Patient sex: F
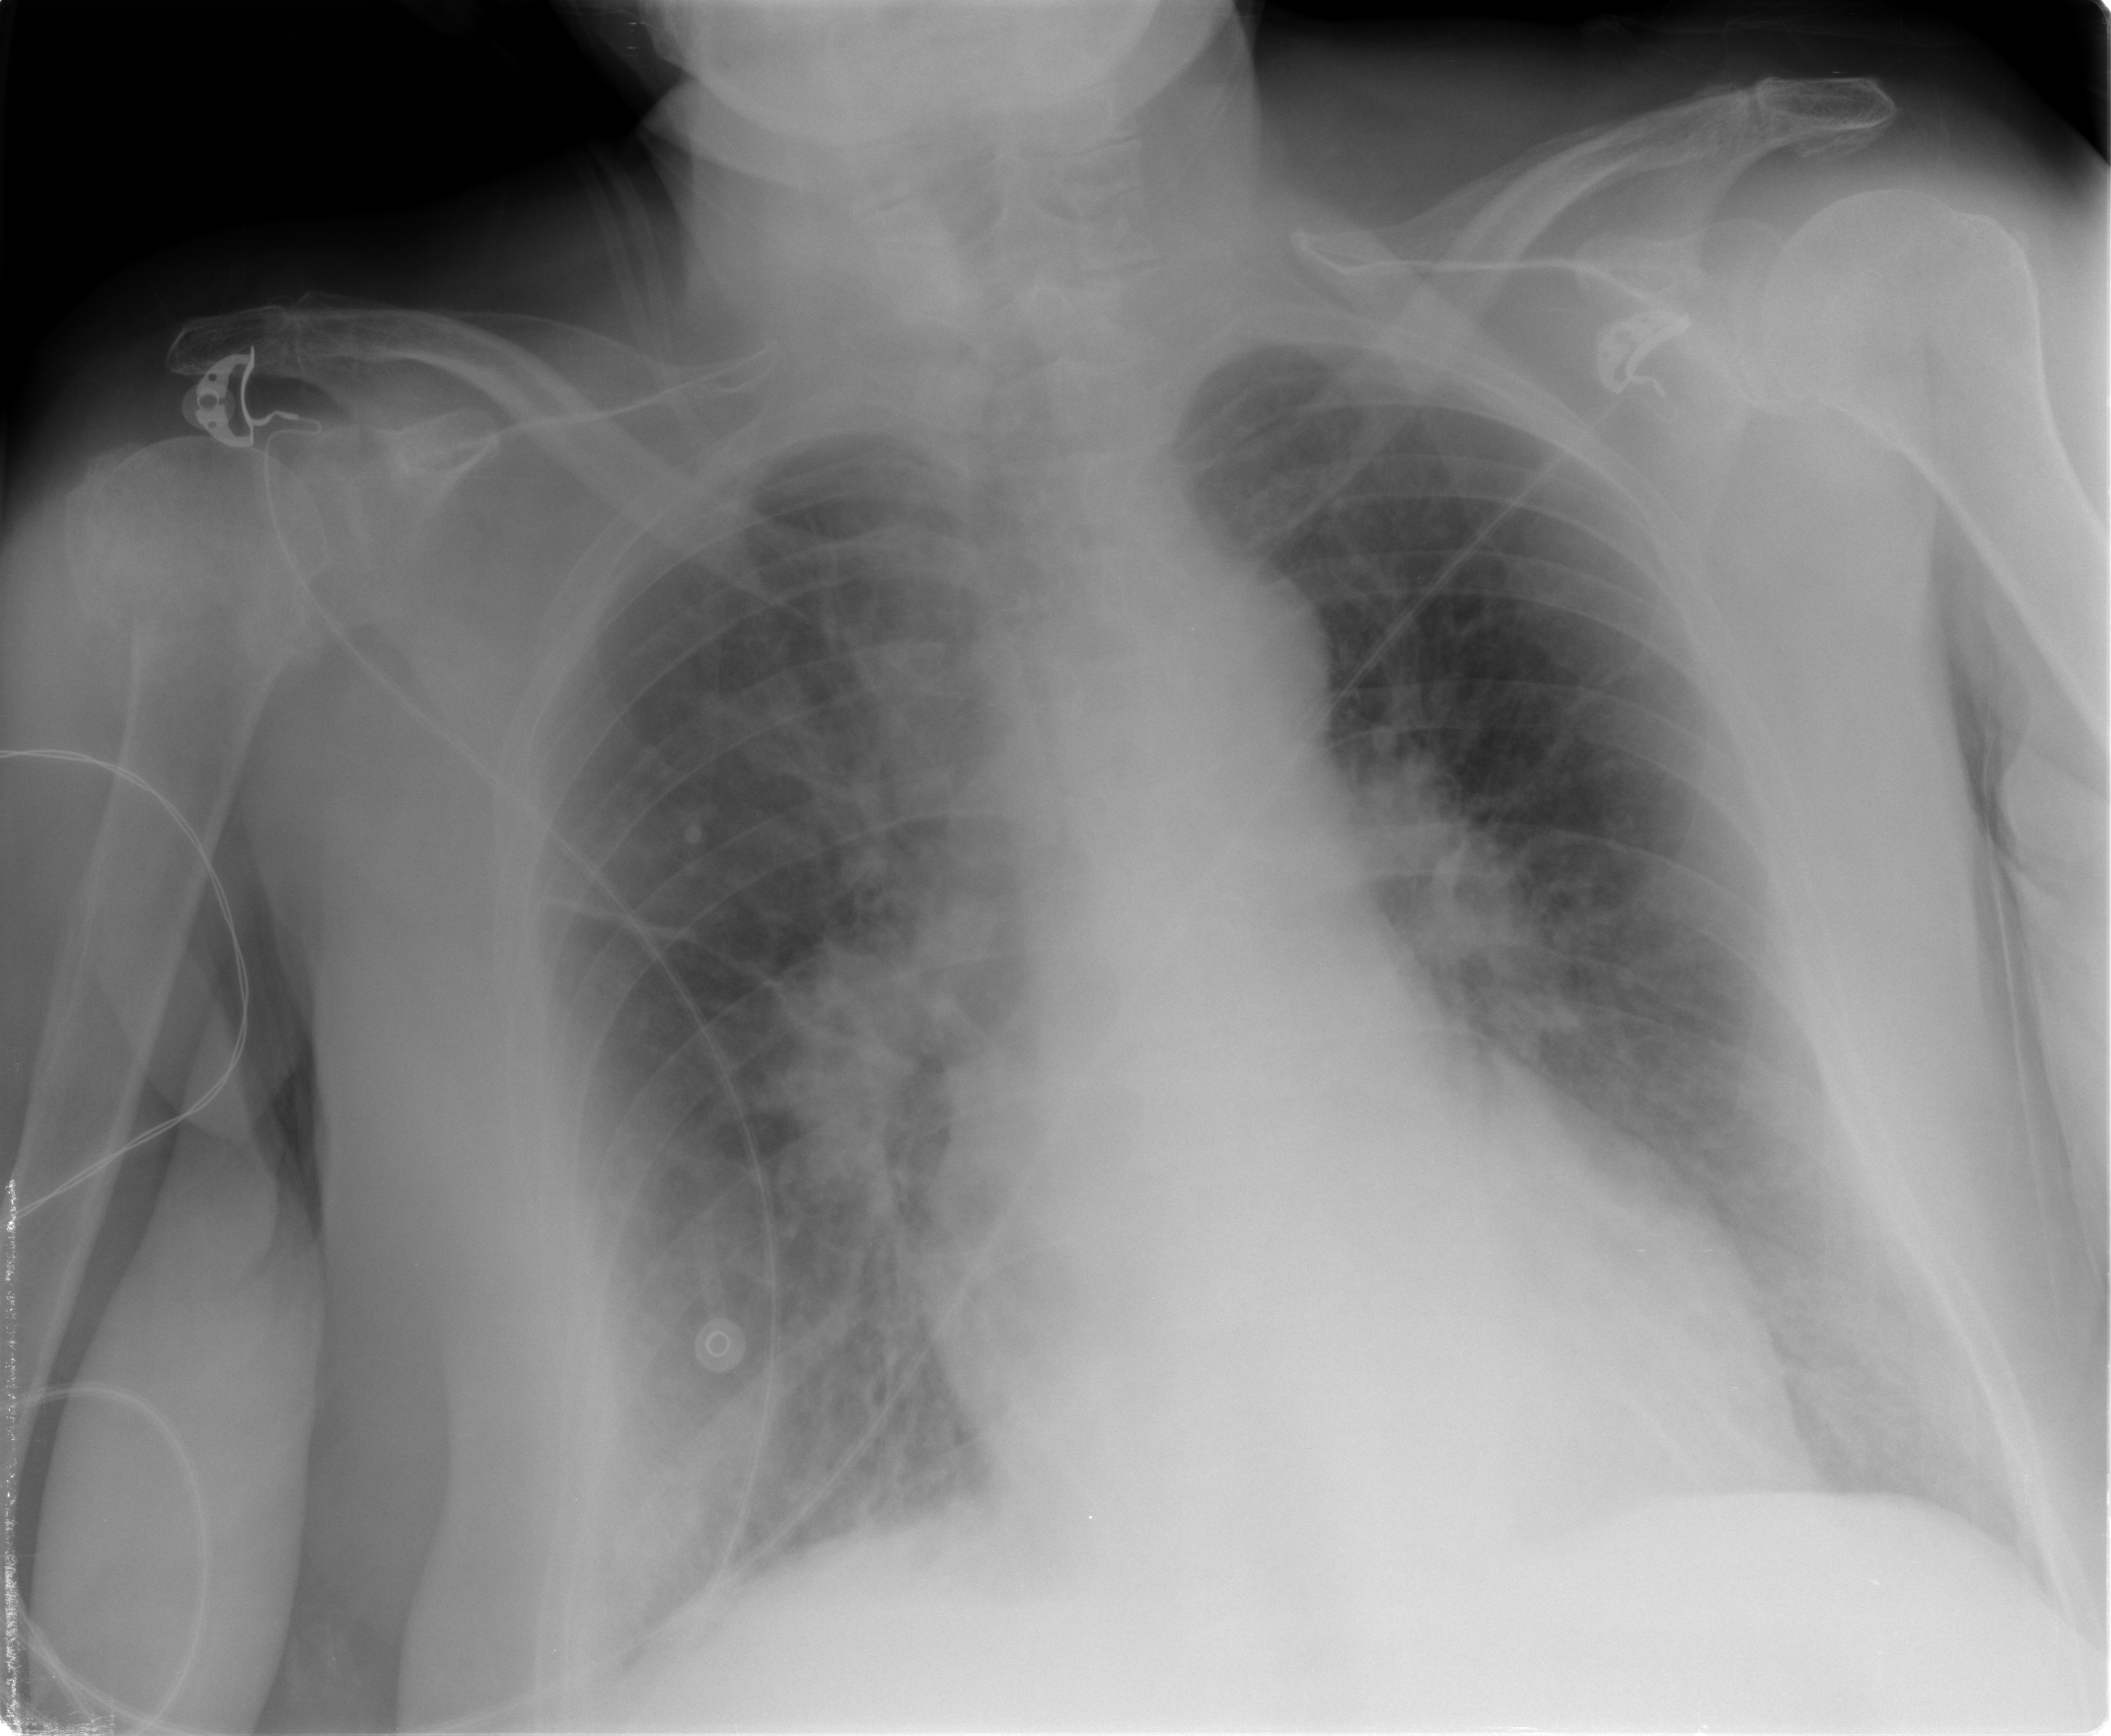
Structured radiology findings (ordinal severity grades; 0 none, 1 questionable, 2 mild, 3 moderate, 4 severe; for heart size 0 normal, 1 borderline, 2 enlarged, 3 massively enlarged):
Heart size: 2
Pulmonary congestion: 2
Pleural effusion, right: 2
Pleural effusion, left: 0
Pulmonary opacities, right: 2
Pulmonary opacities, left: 2
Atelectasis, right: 2
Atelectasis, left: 0